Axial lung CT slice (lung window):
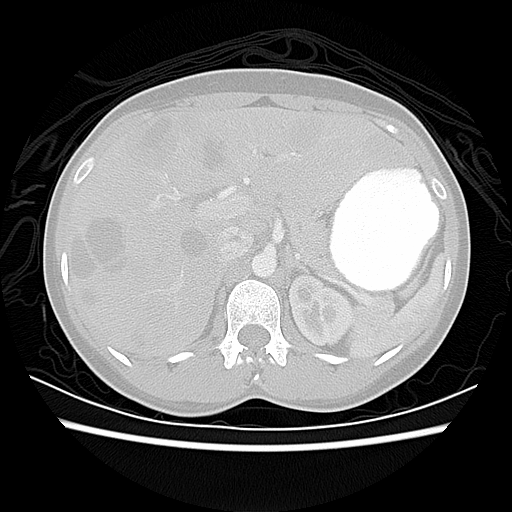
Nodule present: no